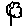
Label: flower